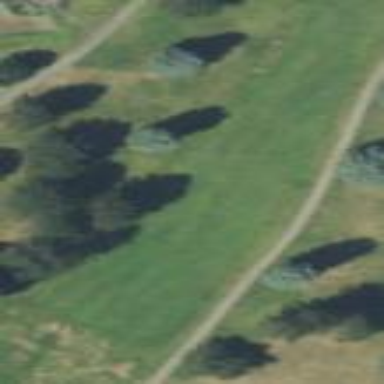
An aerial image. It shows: Grassy area designated as golf fairway.